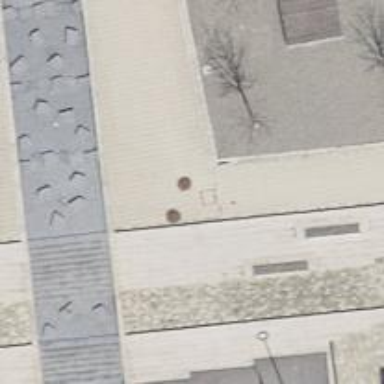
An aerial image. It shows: Footway surfaced with paving stones.